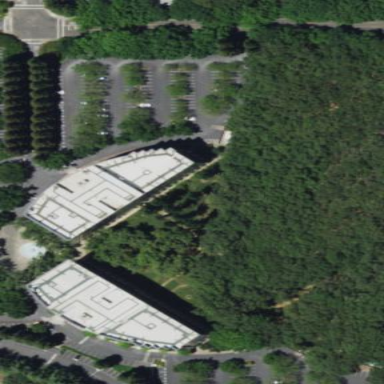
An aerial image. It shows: Commercial building.